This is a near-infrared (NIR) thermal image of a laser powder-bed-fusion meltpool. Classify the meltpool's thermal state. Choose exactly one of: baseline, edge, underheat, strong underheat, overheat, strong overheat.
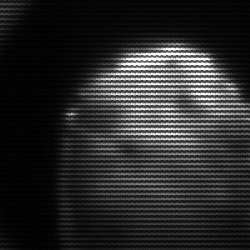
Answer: edge